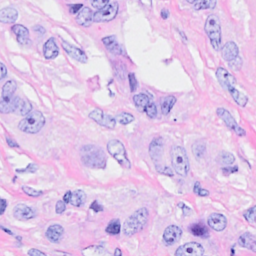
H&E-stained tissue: Breast